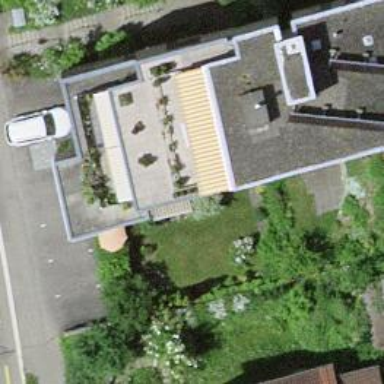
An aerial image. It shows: Terrace building.